Field crop: tomato
Growth stage: 1
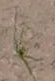
Species: cyperus